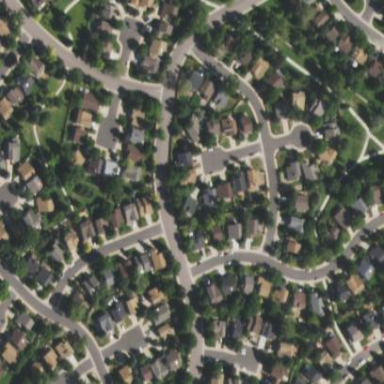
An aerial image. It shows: Residential area composed of single-family homes.